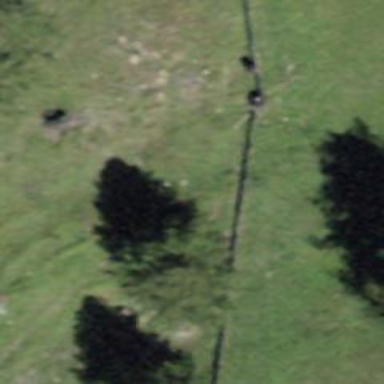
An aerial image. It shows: Fence.